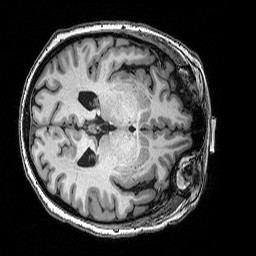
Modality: T1w
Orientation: axial
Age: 57
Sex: female
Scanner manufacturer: siemens
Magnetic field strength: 3 T
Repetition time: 2.53 s
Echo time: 0.0035 s